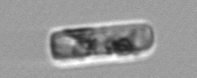
Label: Guinardia_delicatula